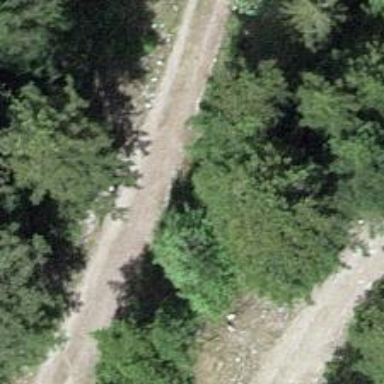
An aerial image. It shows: Gravel track with Grade 3 quality.